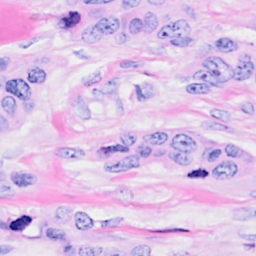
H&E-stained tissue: Breast